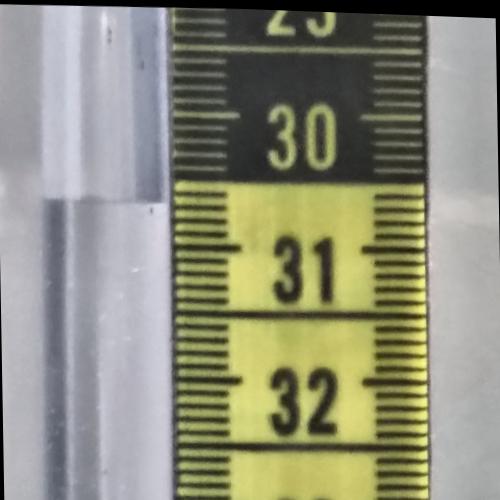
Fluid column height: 30.7 cm